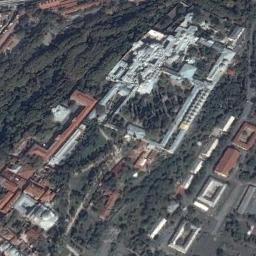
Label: palace